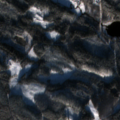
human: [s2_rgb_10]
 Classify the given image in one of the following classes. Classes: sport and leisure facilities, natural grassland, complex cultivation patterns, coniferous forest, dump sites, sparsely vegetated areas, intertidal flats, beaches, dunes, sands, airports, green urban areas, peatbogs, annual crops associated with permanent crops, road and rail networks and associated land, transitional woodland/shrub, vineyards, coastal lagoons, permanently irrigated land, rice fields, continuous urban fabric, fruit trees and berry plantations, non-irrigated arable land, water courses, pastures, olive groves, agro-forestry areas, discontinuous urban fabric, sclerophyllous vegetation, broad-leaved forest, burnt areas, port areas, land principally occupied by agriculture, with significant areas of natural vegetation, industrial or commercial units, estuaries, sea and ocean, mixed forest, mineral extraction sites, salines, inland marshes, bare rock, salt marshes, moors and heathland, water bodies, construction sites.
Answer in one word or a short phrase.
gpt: coniferous forest, mixed forest, transitional woodland/shrub, water bodies